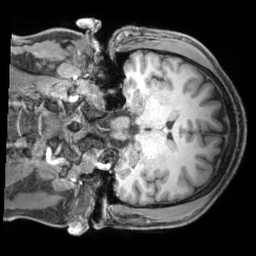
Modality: T1w
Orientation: coronal
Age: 21
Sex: male
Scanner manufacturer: siemens
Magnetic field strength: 3 T
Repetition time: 1.97 s
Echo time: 0.00206 s